Question: I am using Xcode 4.4.
As you may all know, there is an easy option to localize resource files in Xcode. You can also internationalize your plist Files, which is my approach.
But since 4.4 it doesn't seem to work properly anymore.
All you have to do is the following:
1. In <project>-Info.plist file add key "Localization" which adds a subarray where you add your country codes as items
2. now you can localize you resource file (like Localizable.strings) i.e. like so: followed by a modal screen where you're able to choose the languages defined in plist file
3. Enter! The resource file now lives in <country identifier>.lproj folder.
In Xcode 4.4 you cannot choose your language, defined in plist file. Only English.
I tried everything. Don't want to localize manually.
Also in Xcode versions below 4.4 it was possible to add new languages with a '+'-button. It is not possible:
Look at this:

Any suggestions. Or do I do it just the wrong way?
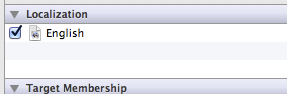
Answer: Here is how you localize your recources in Xcode 4.4+ :
1. Click on your project (navigator)
2. On 'Info' tab under your project you'll see the 'Localizations' section
3. Click on + to add a language
4. Choose the files you want to localize in the sheet that will be displayed
Now Xcode will automatically create and put your files under the respective language folders.
Finally if you want to localize other sources (such as image files), click on your file, bring the file inspector pane and click 'Make Localized...' button under 'Localization' section. Xcode will fire up another sheet with the available languages, choose the language and you're ready. I hope that this makes sense.